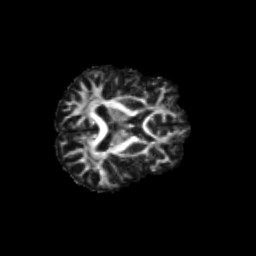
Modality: FA
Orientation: axial
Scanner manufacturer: siemens
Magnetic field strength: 3 T
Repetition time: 9.2 s
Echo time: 0.084 s